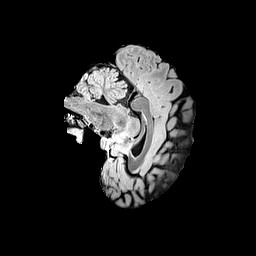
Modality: T1w
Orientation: sagittal
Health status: healthy